Question: The error is in this image:

How do I fix this?
My code:
'''
Private Sub Button1_Click(sender As System.Object, e As System.EventArgs) Handles Button1.Click
Dim con As New MySqlConnection("host=localhost; username=root; database= login")
Dim cmd As MySqlCommand
Dim dr As MySqlDataReader
con.Open()
cmd.Connection = con 'this is where I have an error
cmd.CommandText = "select userID, password from login where userID= ' " & userIDtxt.Text & " ' and password = ' " & pwTxt.Text & " '"
dr = cmd.ExecuteReader
If dr.HasRows Then
MsgBox("Login successful!")
Me.Hide()
MainForm.Show()
Else
MsgBox("Username or password does not match")
userIDtxt.Text = ""
pwTxt.Text = " "
End If
End Sub
End Class
'''
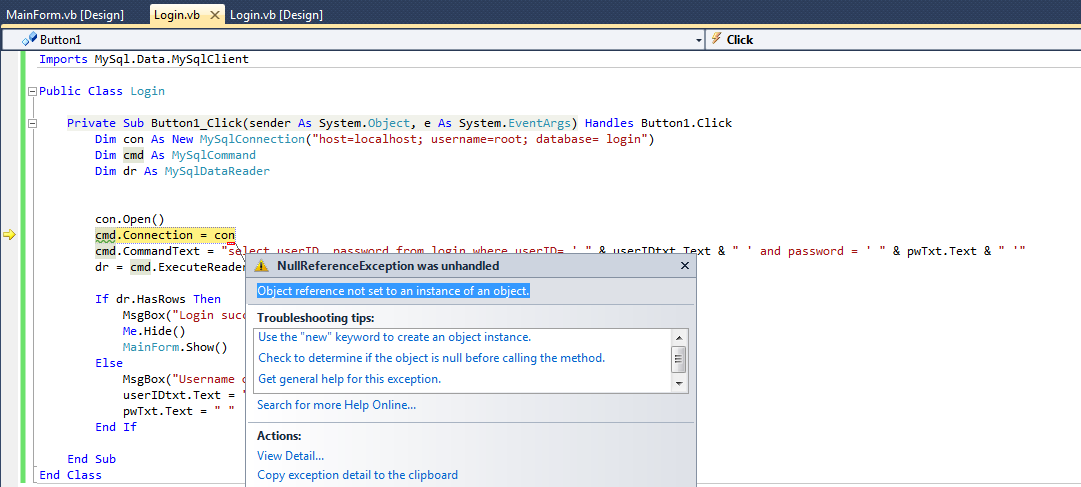
Answer: You haven't initialized a new instance of your 'cmd' variable.
Change:
'''
Dim cmd As MySqlCommand
'''
to:
'''
Dim cmd As New MySqlCommand
'''